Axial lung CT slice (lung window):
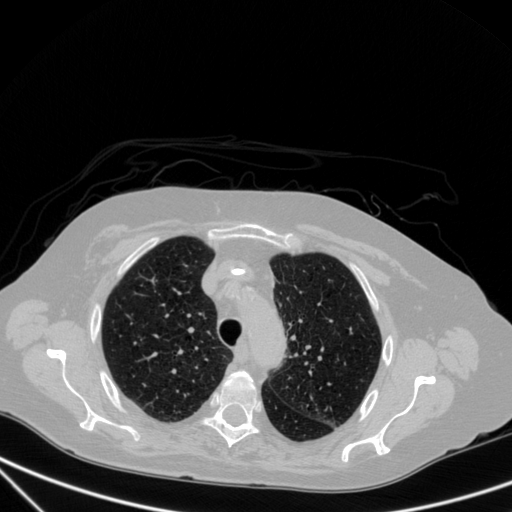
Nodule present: no